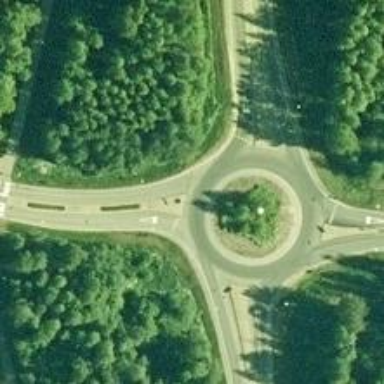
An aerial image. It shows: Secondary road leading to roundabout.